Field crop: tomato
Growth stage: 2
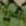
Species: solanum